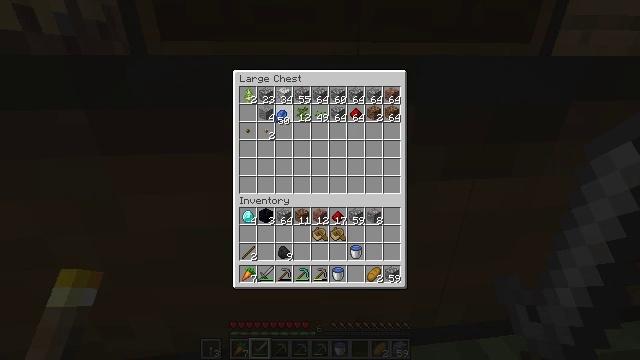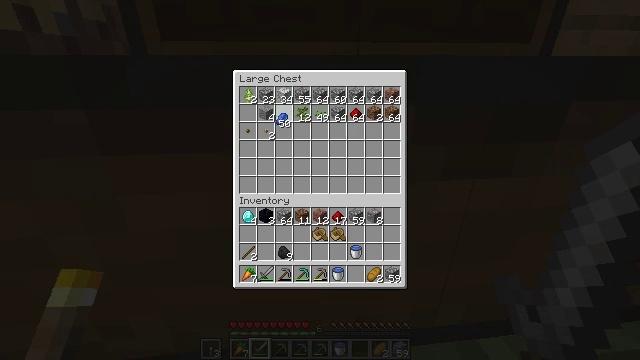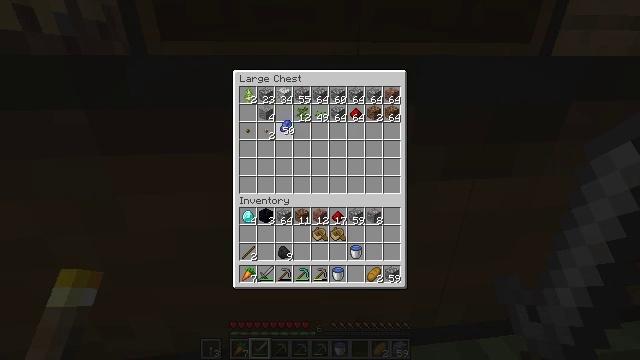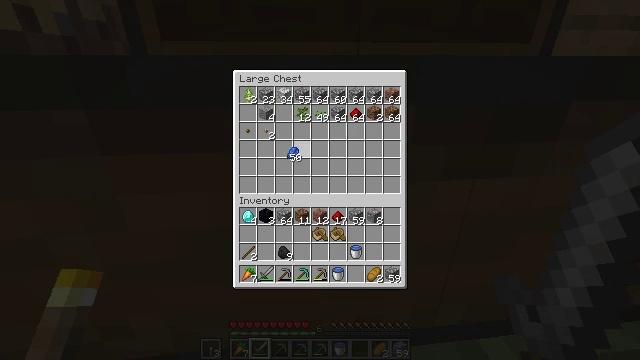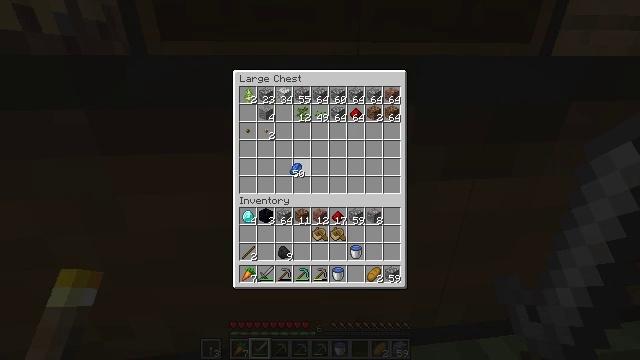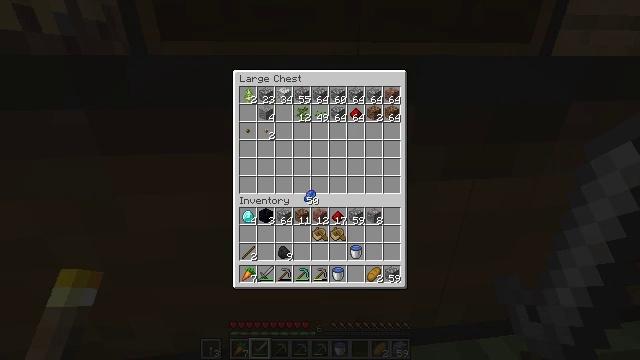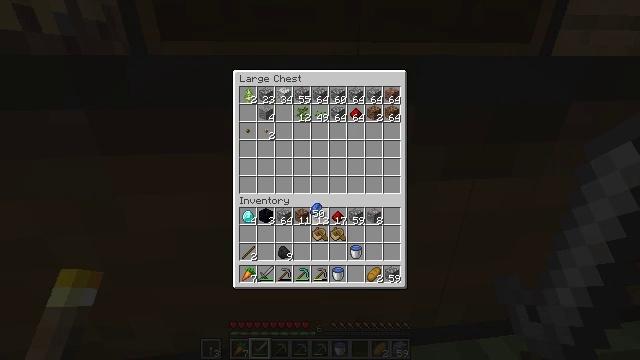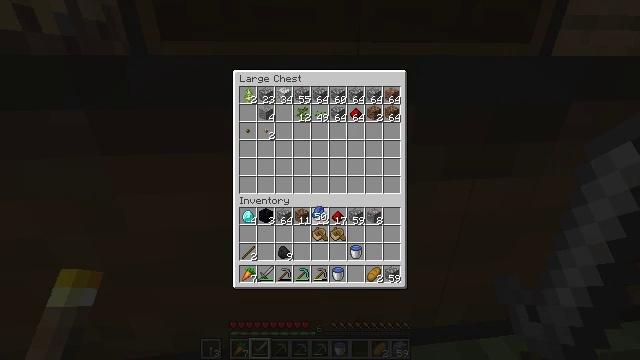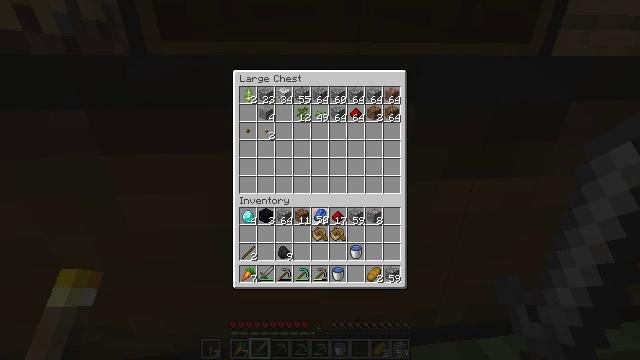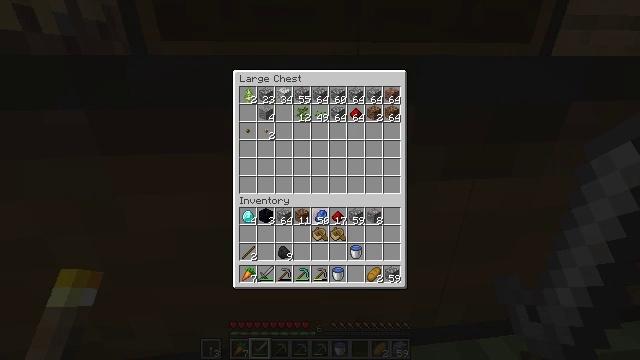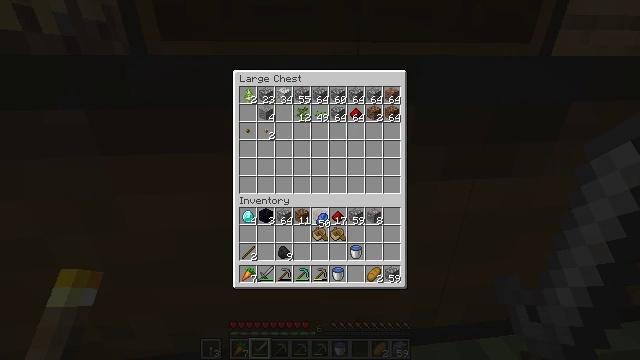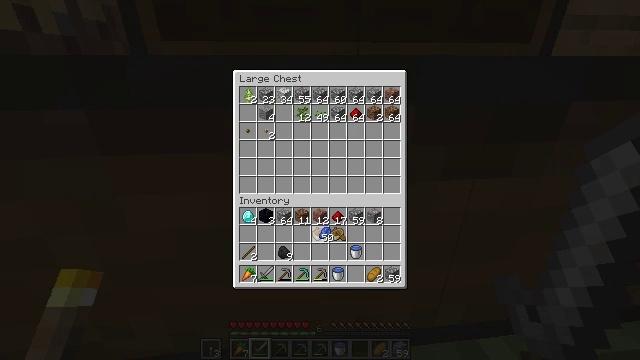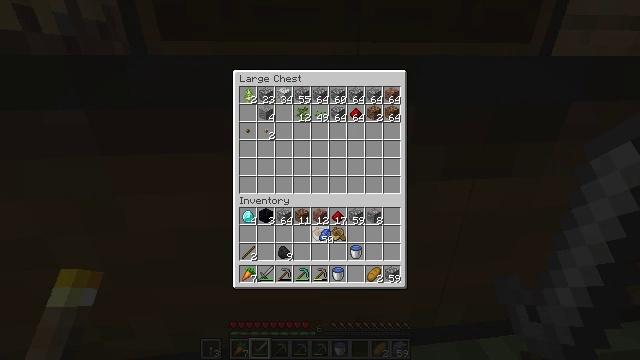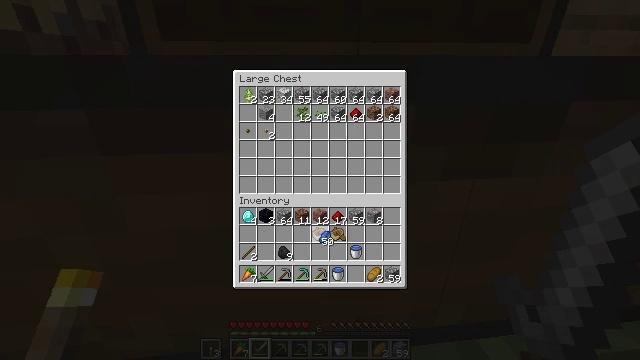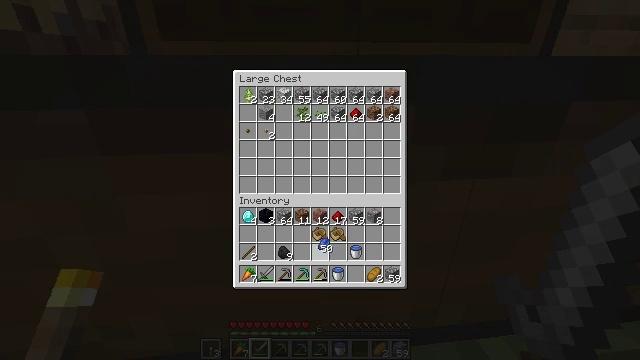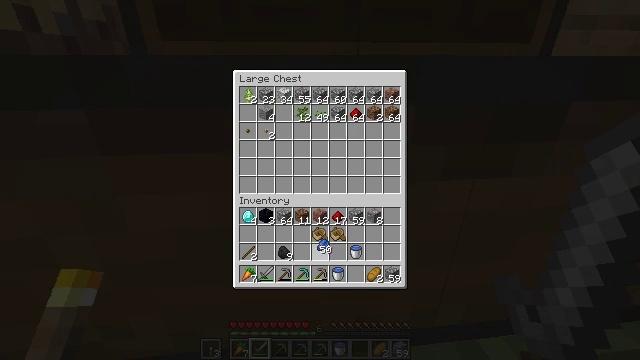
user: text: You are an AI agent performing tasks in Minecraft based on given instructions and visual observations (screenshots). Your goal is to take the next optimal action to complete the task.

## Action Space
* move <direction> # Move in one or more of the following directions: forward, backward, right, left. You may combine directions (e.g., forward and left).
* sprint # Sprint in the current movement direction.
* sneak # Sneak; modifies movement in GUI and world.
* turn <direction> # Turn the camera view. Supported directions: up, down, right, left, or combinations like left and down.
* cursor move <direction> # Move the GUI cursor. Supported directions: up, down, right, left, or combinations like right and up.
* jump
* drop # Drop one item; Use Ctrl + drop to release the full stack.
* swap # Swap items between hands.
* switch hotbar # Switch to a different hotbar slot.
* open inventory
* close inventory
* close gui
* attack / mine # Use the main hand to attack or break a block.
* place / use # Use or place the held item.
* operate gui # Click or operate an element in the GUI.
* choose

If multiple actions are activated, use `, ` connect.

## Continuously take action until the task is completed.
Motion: motion action
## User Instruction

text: Remove a bread from the inventory.
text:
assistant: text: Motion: no_op
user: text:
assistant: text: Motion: cursor move down
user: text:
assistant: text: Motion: cursor move right and down
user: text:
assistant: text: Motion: cursor move down
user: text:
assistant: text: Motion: cursor move right and down
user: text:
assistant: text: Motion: cursor move down
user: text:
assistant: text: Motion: no_op
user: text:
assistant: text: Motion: no_op
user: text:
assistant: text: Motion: no_op
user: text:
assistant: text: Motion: no_op
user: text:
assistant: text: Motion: cursor move down
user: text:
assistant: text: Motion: no_op
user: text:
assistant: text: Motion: no_op
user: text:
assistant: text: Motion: cursor move down
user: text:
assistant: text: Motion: no_op
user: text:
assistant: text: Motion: no_op
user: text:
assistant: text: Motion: cursor move left
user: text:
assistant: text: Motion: no_op
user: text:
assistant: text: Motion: no_op
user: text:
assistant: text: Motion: no_op
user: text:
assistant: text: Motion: no_op
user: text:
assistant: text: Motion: no_op
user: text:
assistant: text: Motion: no_op
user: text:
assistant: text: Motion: no_op
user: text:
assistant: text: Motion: no_op
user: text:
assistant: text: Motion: no_op
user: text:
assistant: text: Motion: no_op
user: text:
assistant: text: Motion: no_op
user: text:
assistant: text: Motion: no_op
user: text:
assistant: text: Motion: no_op